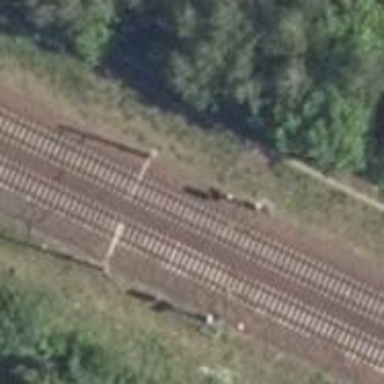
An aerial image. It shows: Railway milestone with catenary mast.